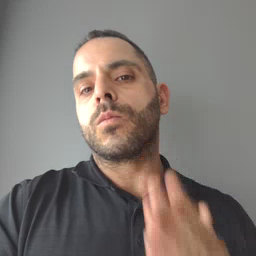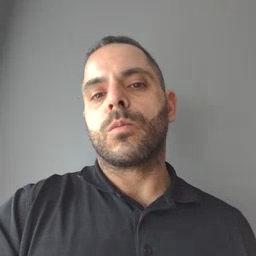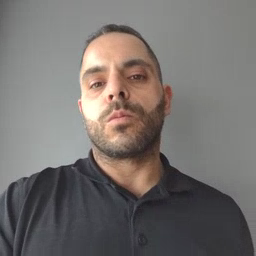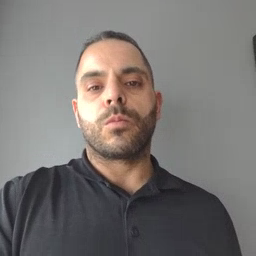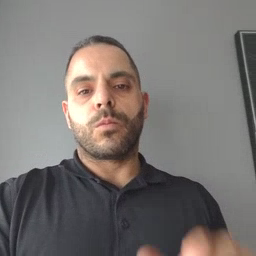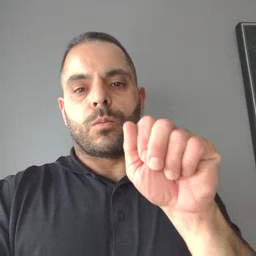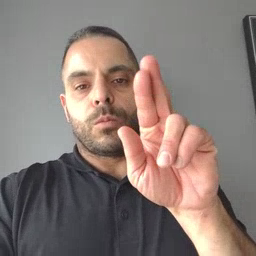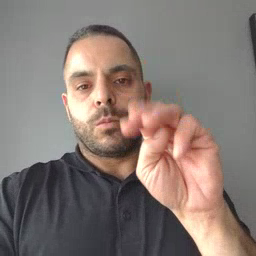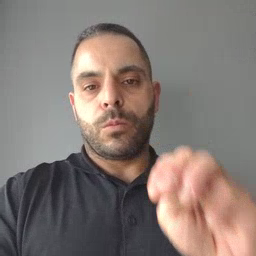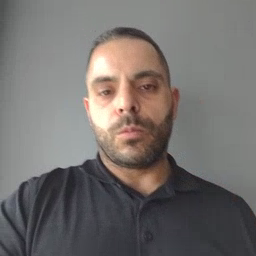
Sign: arm